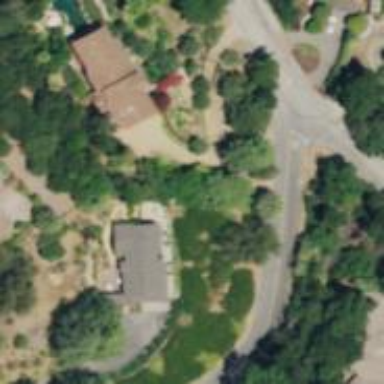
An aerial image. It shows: Driveway leading to service road.